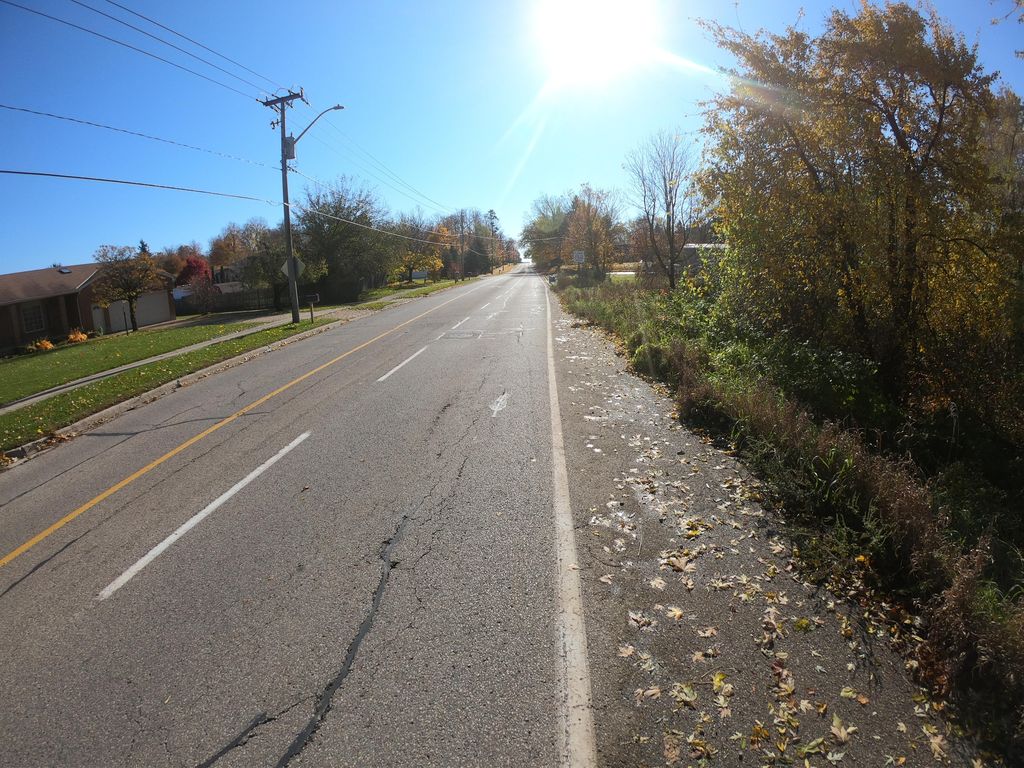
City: kitchener-waterloo